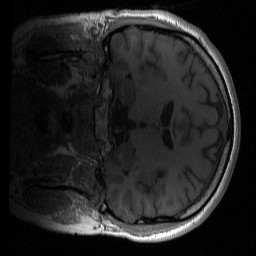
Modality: T1w
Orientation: coronal
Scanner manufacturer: siemens
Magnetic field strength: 3 T
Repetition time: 2 s
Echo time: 0.0022 s